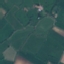
Land use / land cover: Pasture